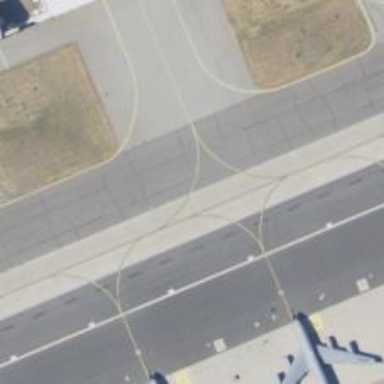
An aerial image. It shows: Image of taxiway at airport.